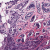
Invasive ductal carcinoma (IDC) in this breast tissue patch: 1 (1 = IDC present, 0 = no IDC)